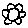
Label: flower